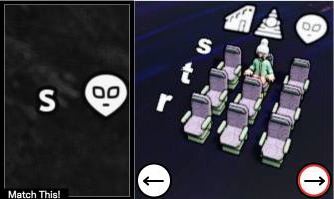
Task: seats
Answer: no